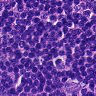
Metastatic tissue present: no